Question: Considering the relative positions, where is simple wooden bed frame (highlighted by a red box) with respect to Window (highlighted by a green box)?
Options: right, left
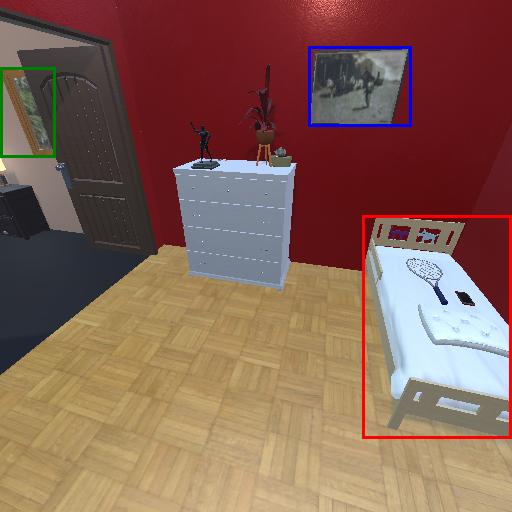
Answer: right